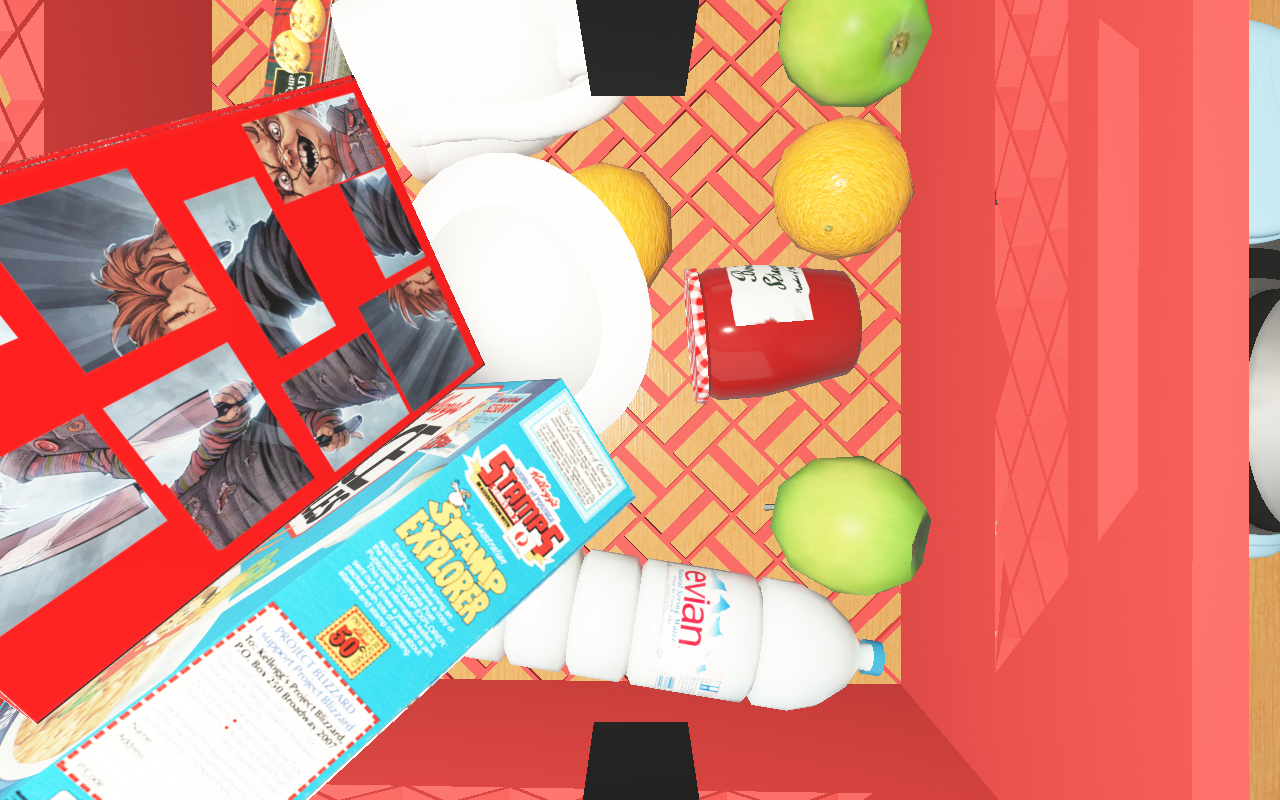
Objects in the scene:
carafe
apple
apple
orange
orange
spoon
plate
glass
wineglass
jam jar
biscuit box